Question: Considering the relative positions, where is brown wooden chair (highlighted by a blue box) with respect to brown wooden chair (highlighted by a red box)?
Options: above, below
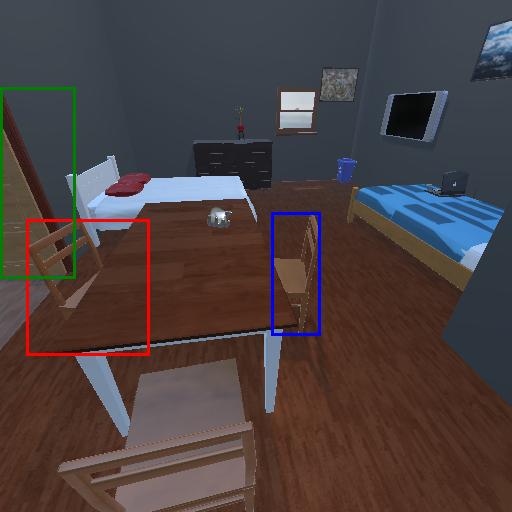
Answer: above